Question: I am a newbie to both html and css and for the life of me I cannot get this right. Can someone please assist me in coding this?

This is what I have done so far, but now I'm stuck and my image is not showing up at all..
'''
<div class="image"></div>
<div id="box1">
<h2>Welcome to the home of</h2>
<h1>Oliver & Sons</h1>
<p title="Oliver & Sons - Exquisite Carpentry">
In my workshop patience, skill and immaculate precision are combined to produce items that is unique, of exquisite taste and quality and could very well be a heirloom in your family. Explore my gallery and contact me when you are ready to experience craftsmanship at it's best.
</p>
</div>
'''
'''
#box1 {
width: 100%;
padding: 100%px;
border: 2px solid navy;
margin: 0px;
background-colour: white;
}
div.image {
background: url(Images/background.jpg);
background-size: 100% 100%;
background-repeat: no-repeat;
}
'''
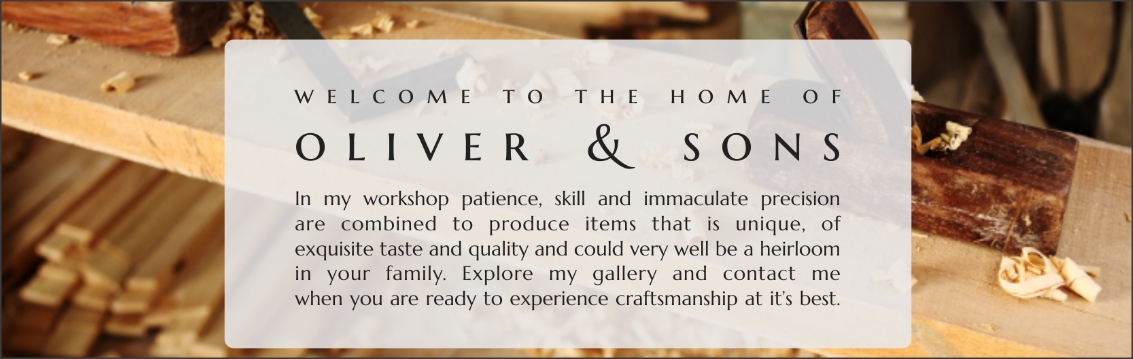
Answer: There are a several wrong things here:
1. When you set any CSS property like padding you should only use one kind of messure: px, %, em, rem... But not two, as you do in #box1. This is an error.
2. This is matter of style. When you set a property to 0 is better not set px, nor any kind of messurement units.
Now, your goal.
You want to get your '#box1' inside of your '.image' so you should put one tag inside of another, as you could see on my code. Doing that you will be very close to your solution.
Next thing is centering you '#box1'. There are a lot of ways to do that, I put here my favourite, but, as always, the best way depends on the situation.
'''
#box1 {
width: 50%;
border: 2px solid navy;
margin: 0 auto;
color: #FFF;
background: navy;
opacity: 0.8;
border-radius: 5px
}
div.image {
padding: 20px;
background: url(http://static.vecteezy.com/system/resources/previews/000/094/491/original/polygonal-texture-background-vector.jpg);
background-size: 100% 100%;
background-repeat: no-repeat;
}
'''
'''
<div class="image">
<div id="box1">
<h2>Welcome to the home of</h2>
<h1>Oliver & Sons</h1>
<p title="Oliver & Sons - Exquisite Carpentry">
In my workshop patience, skill and immaculate precision are combined to produce items that is unique, of exquisite taste and quality and could very well be a heirloom in your family. Explore my gallery and contact me when you are ready to experience craftsmanship
at it's best.
</p>
</div>
</div>
'''